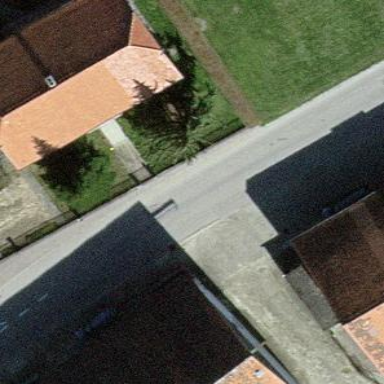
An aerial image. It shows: Detached building.